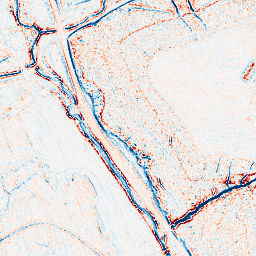
Category: edge_preserving
Decomposition family: anisotropic_diffusion
Decomposition parameters: iterations: 5
kappa: 10
gamma: 0.2
Upsampling method: cubic_catmull_rom
Upsampling parameters: scale: 4
Upsampling scale: 4